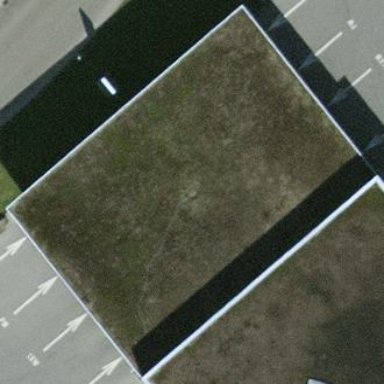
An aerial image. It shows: Roofed fuel facility.